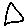
Label: triangle